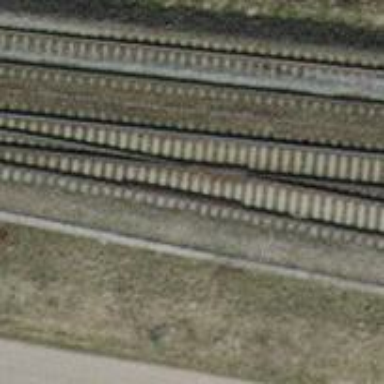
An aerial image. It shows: Rail siding with electrified contact lines for trains.